Interaction volume radius: 5 \u00c5
Interaction volume height: 10 \u00c5
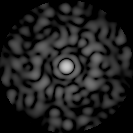
Disorder parameter: 0.8549